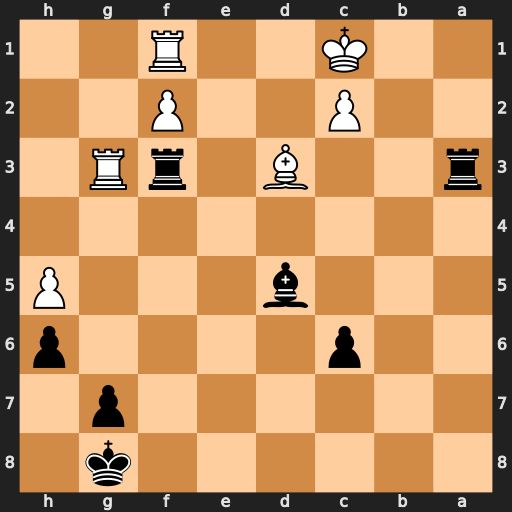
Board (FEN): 6k1/6p1/2p4p/3b3P/8/r2B1rR1/2P2P2/2K2R2
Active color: b
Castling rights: -
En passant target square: -
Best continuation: Rfxd3 Rxd3 Ra1+ Kd2 Rxf1